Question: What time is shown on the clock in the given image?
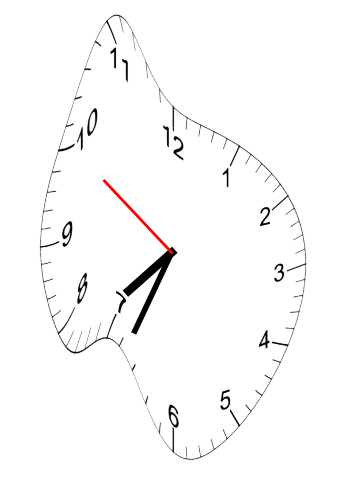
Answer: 07:33:50